Question: I am using 'ViewFlipper' to navigate between screens. Each screen has 4 images in a grid. How to have similar functionality that is present on android 'home screen' and 'application menu screen' where user can quickly navigate to a page by pressing circle shaped buttons on top of screen. What I should use to have this effect? Thanks in advance.

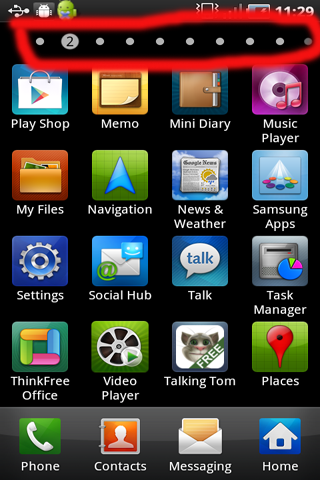
Answer: I would switch to using a 'ViewPager', available in the Compatibility Library: <URL>
Then you can use the 'ViewPagerIndicator' library to achieve the effect that you're looking for (as well as giving you the choice of other styles of indicators): <URL>